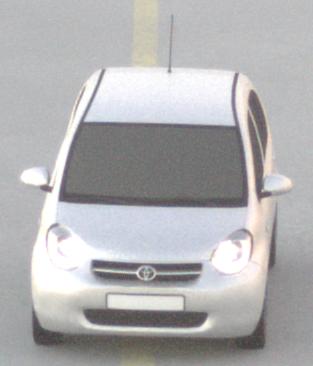
Make: Toyota
Model: Passo
Detailed model: Toyota Passo X Yururi
Model produced from: 2010
Model produced until: 2016
Doors: 5
Color: white
Road condition: dry road
Daytime: sunrise or sunset
Contrast: low contrast